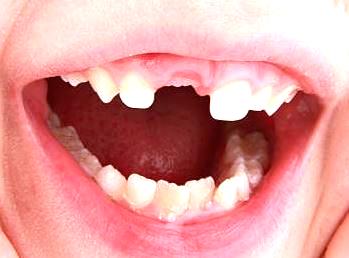
Condition: hypodontia